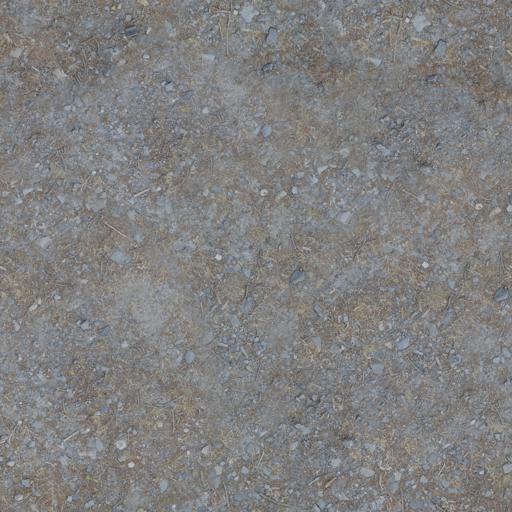
Tags: gravel ground pebbles rocky